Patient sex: M
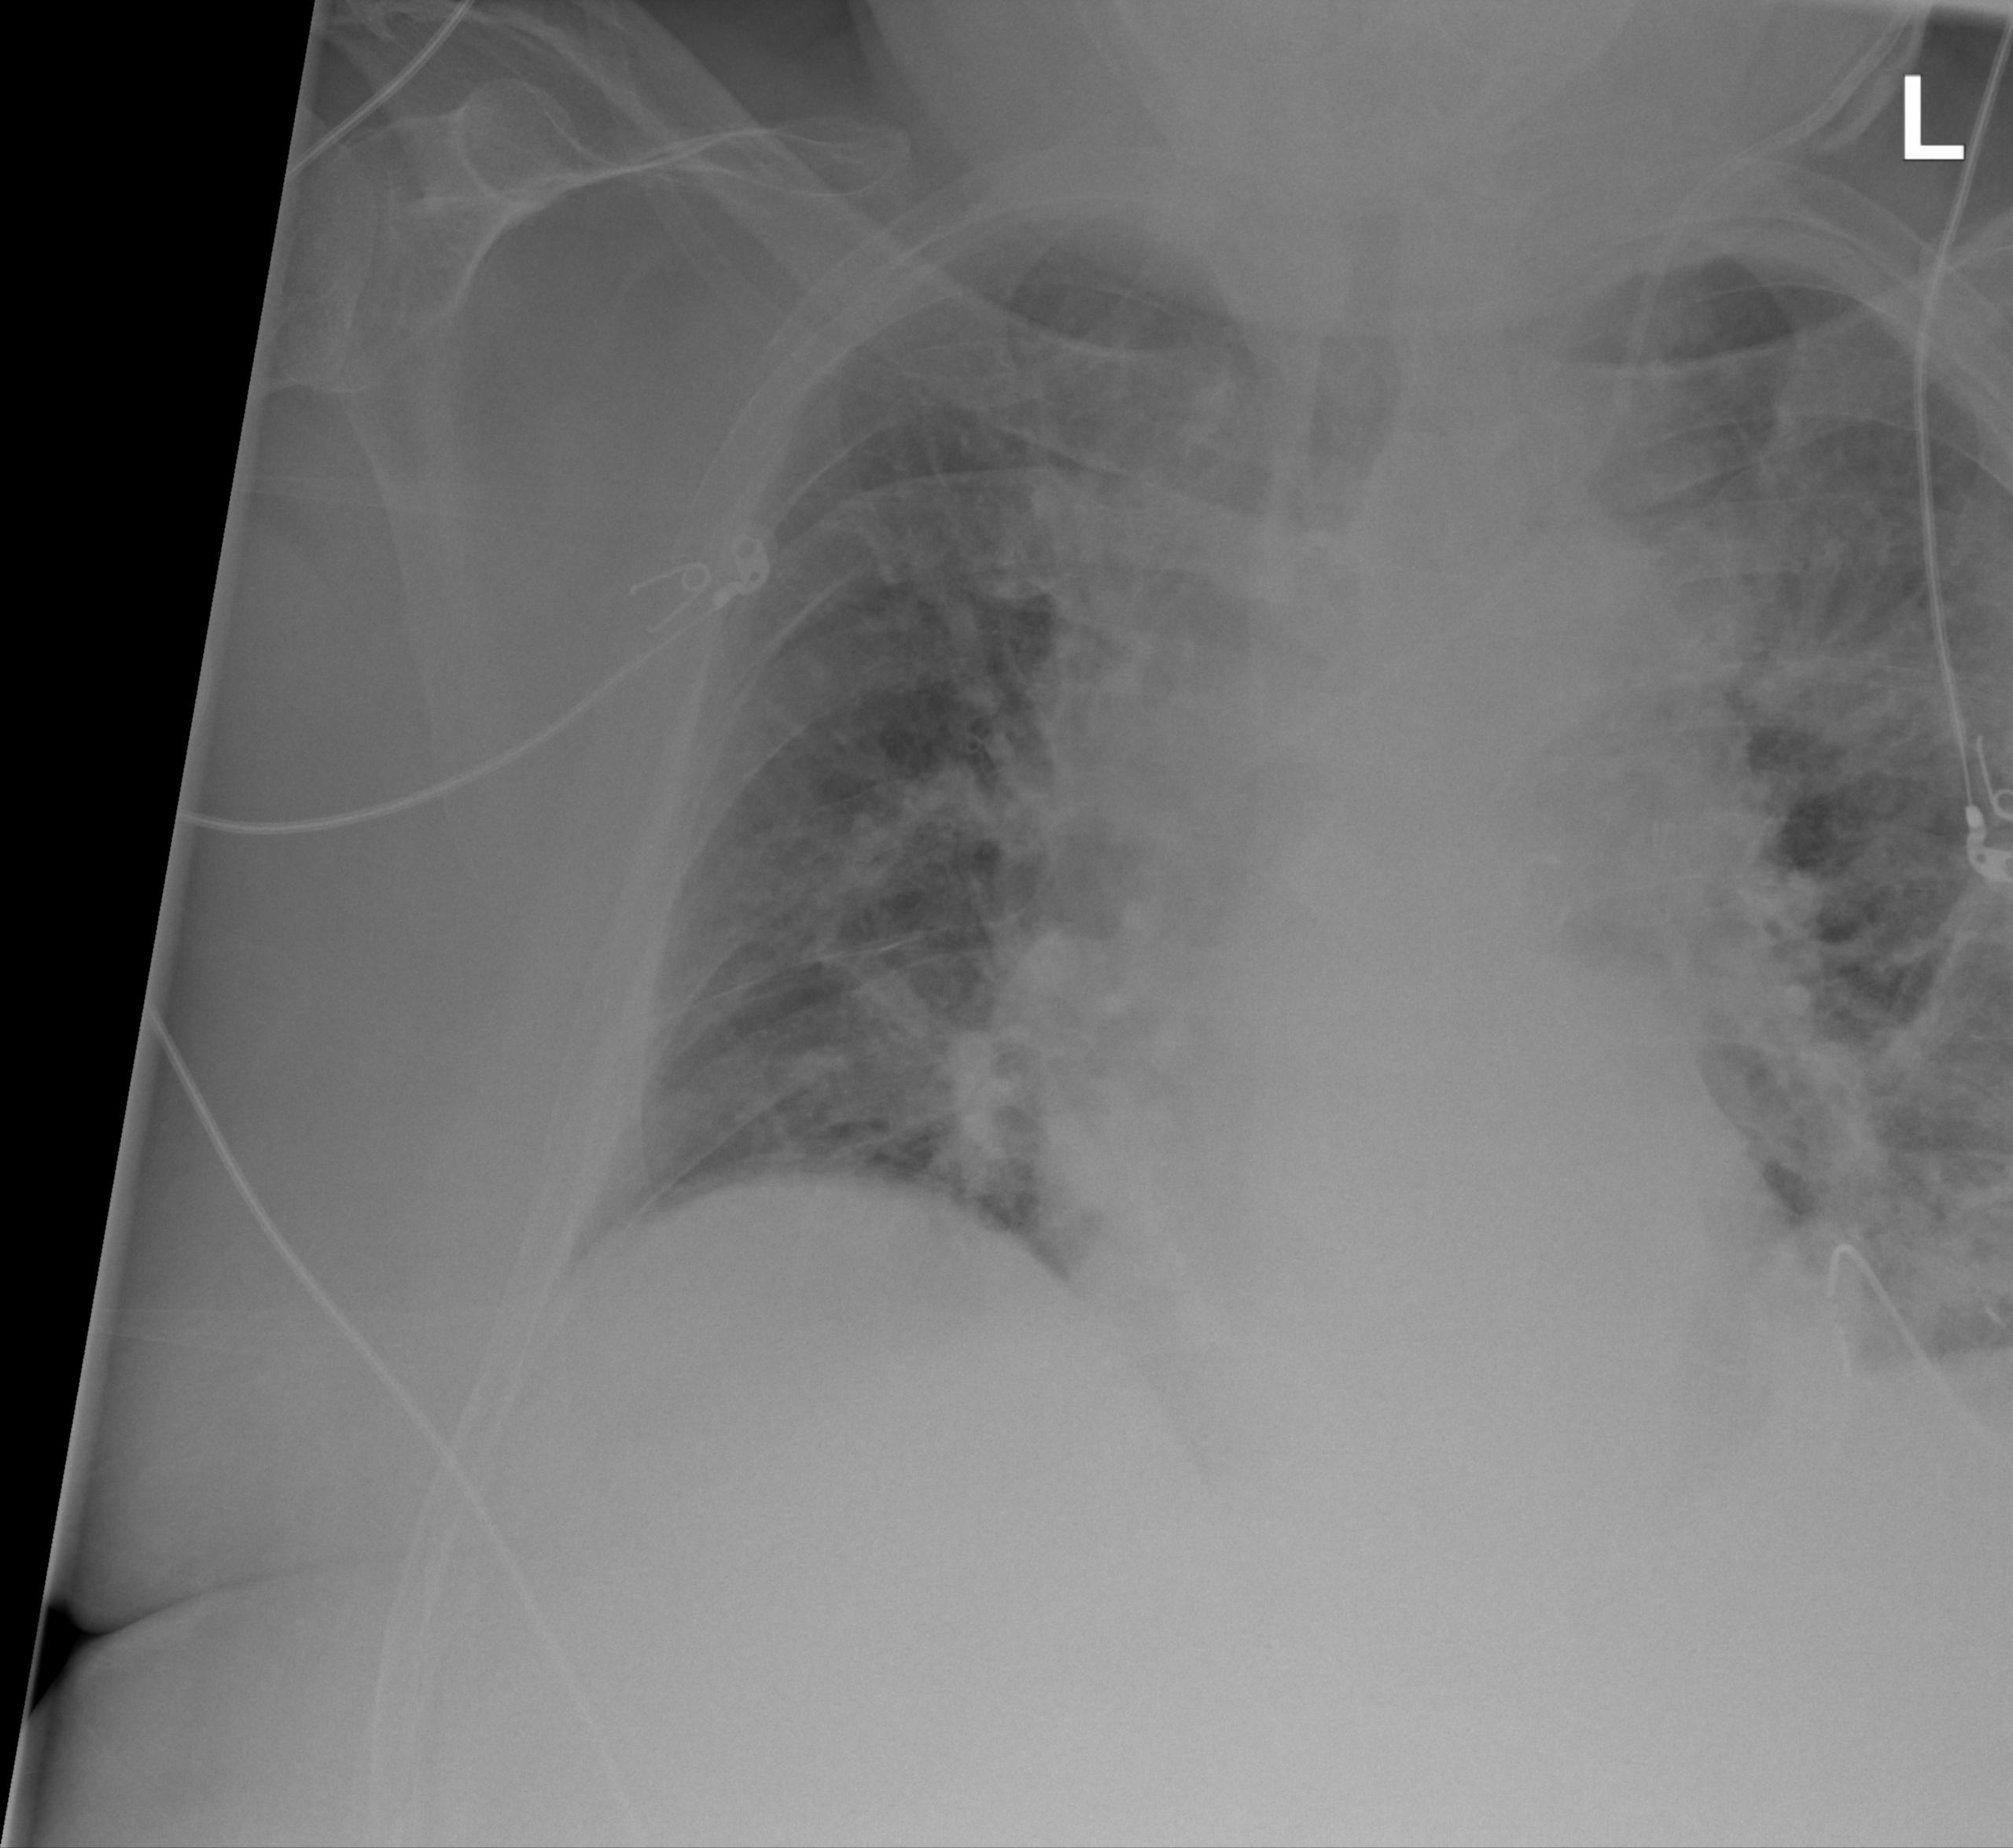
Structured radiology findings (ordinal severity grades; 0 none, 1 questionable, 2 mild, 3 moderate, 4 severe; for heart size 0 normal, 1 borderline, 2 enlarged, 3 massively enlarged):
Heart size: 2
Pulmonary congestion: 3
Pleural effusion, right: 0
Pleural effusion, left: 0
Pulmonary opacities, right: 2
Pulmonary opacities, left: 2
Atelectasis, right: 2
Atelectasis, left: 2